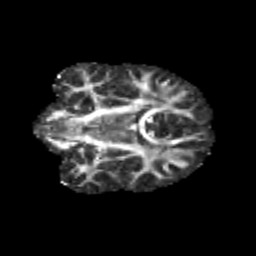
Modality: FA
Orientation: coronal
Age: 9
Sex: male
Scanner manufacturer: siemens
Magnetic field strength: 3 T
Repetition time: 3.8 s
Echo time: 0.07 s